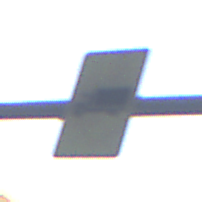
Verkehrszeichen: KFZZulaessigeGesamtmasse3Komma5TOhnePfeilsymbol
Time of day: SunriseSunset
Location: Outdoor (Urban)
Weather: PartlyCloudy
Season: NotSpecified
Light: Natural